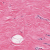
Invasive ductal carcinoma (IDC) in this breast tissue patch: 0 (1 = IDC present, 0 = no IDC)